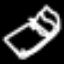
Label: bed